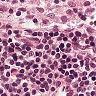
Metastatic tissue present: no